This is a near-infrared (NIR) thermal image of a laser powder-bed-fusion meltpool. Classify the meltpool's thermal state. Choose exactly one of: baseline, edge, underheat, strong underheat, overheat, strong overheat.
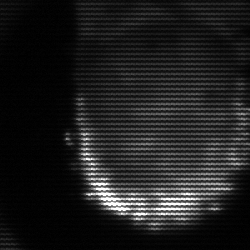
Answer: baseline